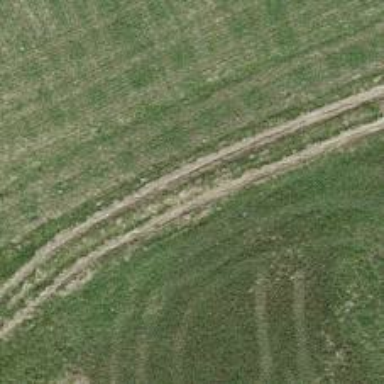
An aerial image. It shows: Dirt track road with grade 3 tracktype.